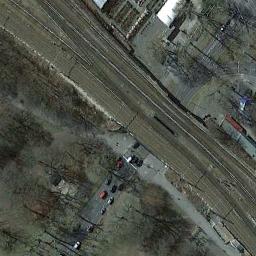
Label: railway